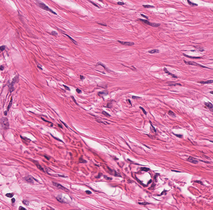
Tumor epithelial tissue: no
Tumor-associated stroma tissue: yes
Normal tissue: no